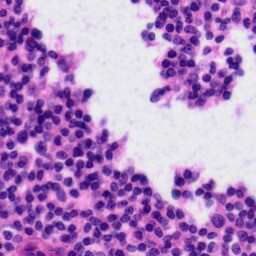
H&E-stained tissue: Tonsil